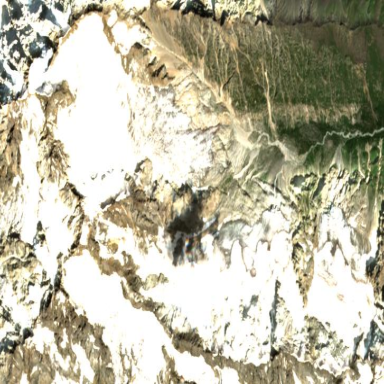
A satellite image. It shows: Stunning view of glacier.